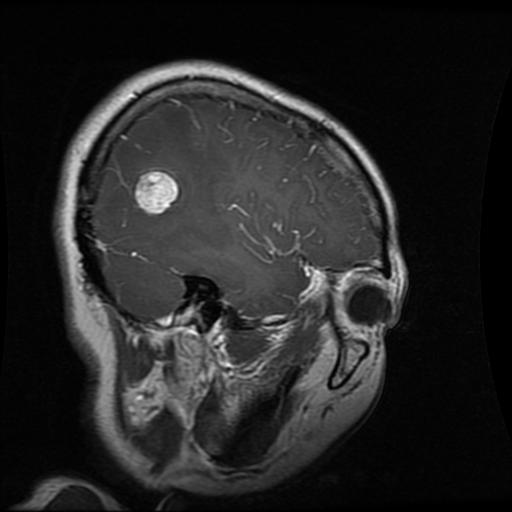
Label: glioma